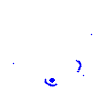
Particle: electron